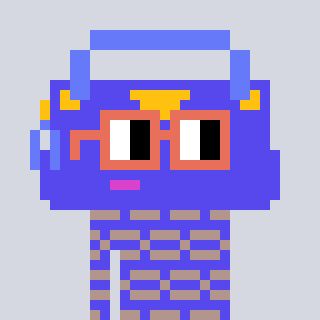
a pixel art character with square orange glasses, a bag-shaped head and a computerblue-colored body on a cool background